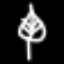
Label: leaf